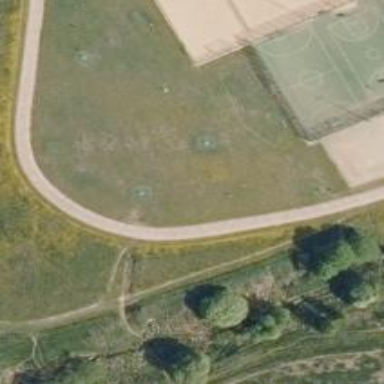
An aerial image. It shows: Disc golf hole.